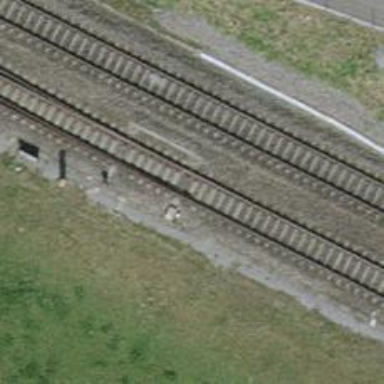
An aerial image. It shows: Single railway track with electrification through contact line.